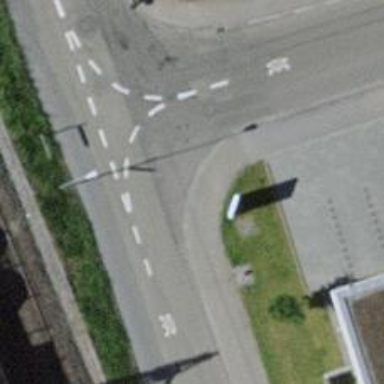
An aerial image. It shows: Kerb serving as barrier.